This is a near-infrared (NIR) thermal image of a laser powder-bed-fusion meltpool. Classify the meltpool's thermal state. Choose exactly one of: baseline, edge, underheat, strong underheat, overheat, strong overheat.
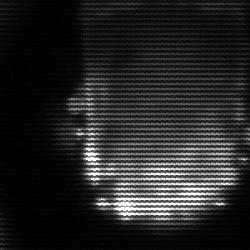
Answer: baseline